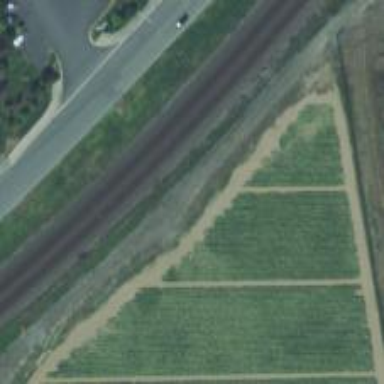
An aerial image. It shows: Railway track.